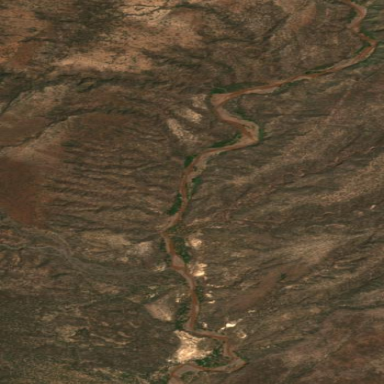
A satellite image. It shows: River flowing through natural landscape.